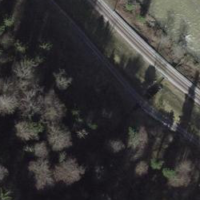
EUNIS habitat code: 41
Species observed at this site:
Tussilago farfara